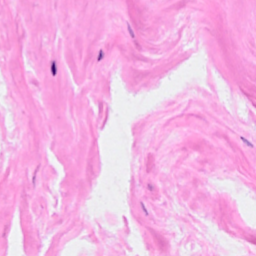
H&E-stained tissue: Breast